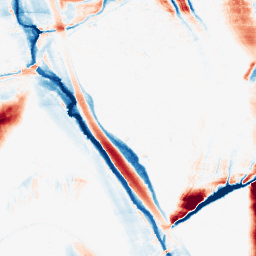
Category: morphological
Decomposition family: morphological_ellipse
Decomposition parameters: operation: average
width: 10
height: 50
Upsampling method: quartic
Upsampling parameters: scale: 2
Upsampling scale: 2